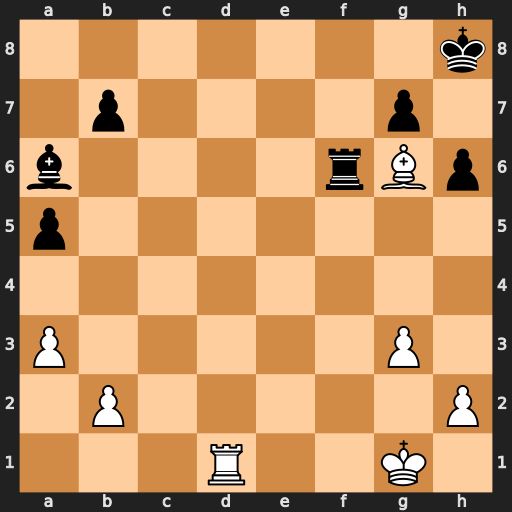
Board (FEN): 7k/1p4p1/b4rBp/p7/8/P5P1/1P5P/3R2K1
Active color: w
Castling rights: -
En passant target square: -
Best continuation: Rd8+ Rf8 Rxf8#